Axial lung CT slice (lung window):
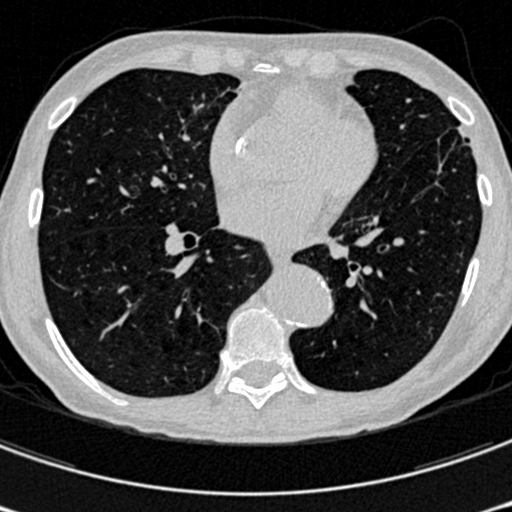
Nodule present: no